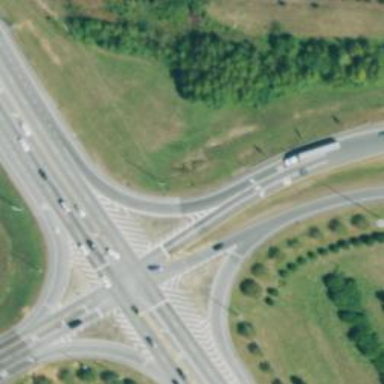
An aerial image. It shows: Asphalt motorway link.